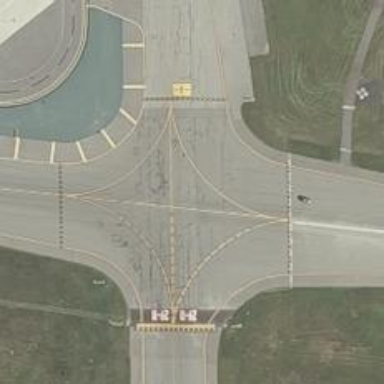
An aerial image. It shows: Image of taxiway at airport.